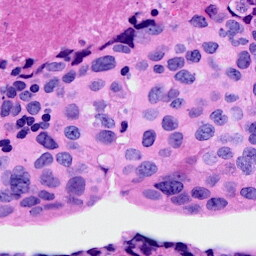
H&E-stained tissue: Breast